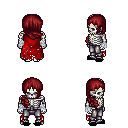
a pixel art fantasy rpg character, male body template, skeleton, red tattered cape, metal pants, brunette right-swept hairstyle, white cloth bandages, black slippers, four views (front, back, left, right), 2x2 character sprite sheet, small pixel art, hard edges, no anti-aliasing